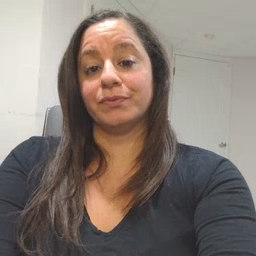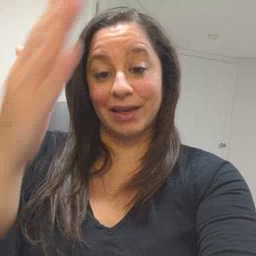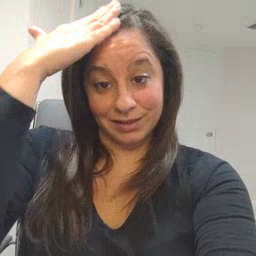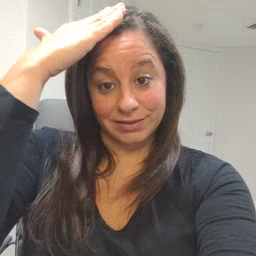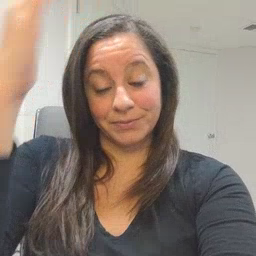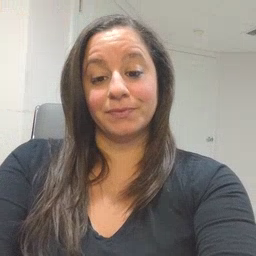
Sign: hat